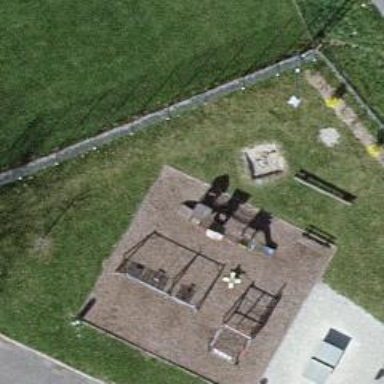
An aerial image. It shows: Playground area for leisure land.